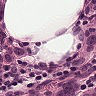
Metastatic tissue present: yes